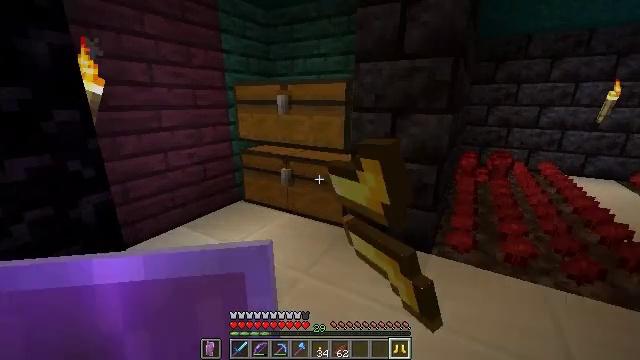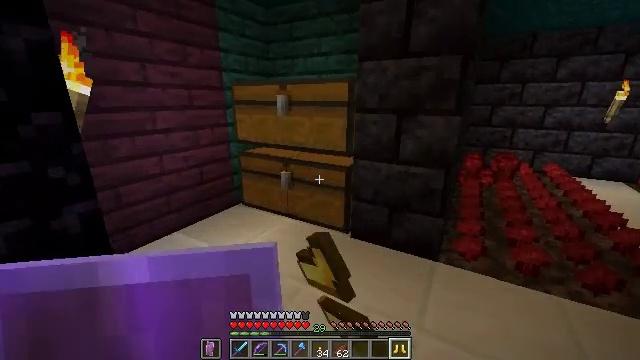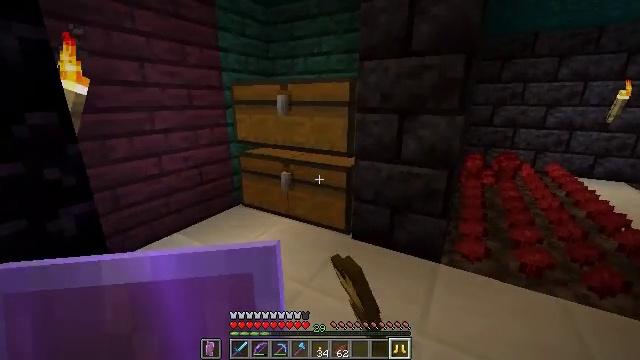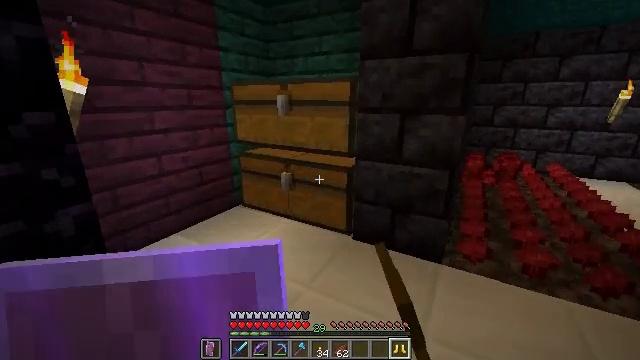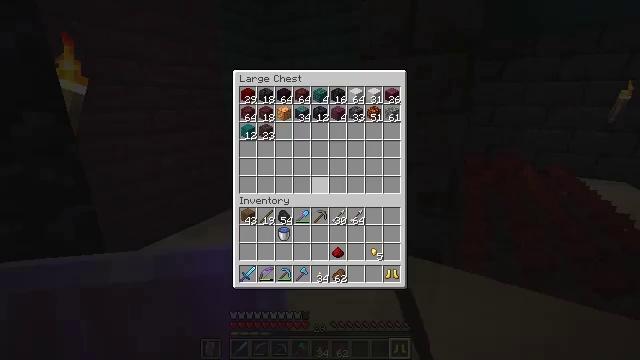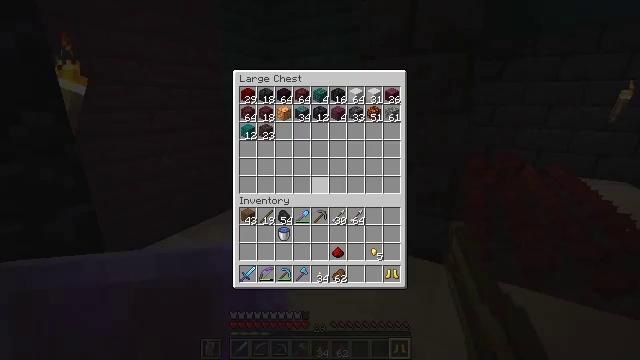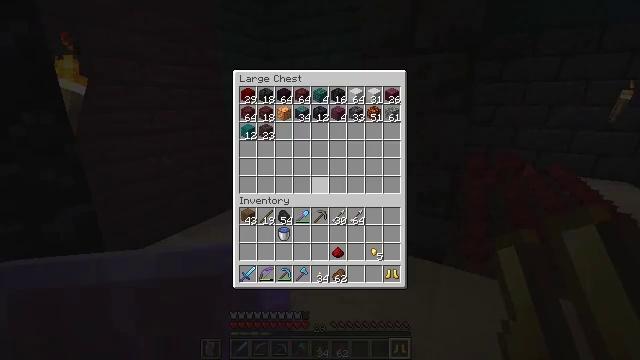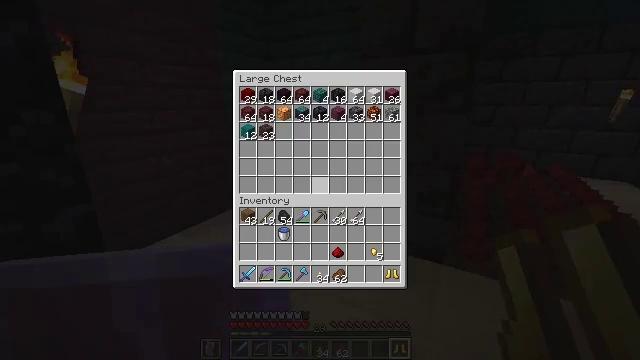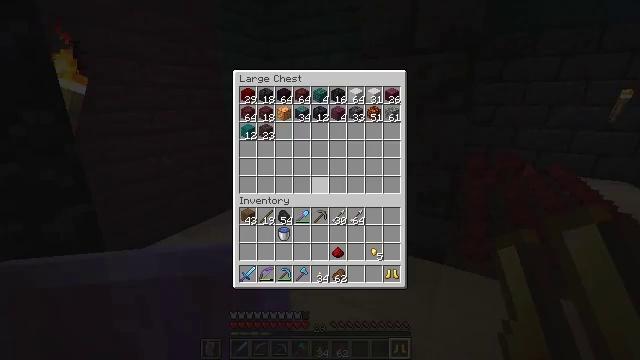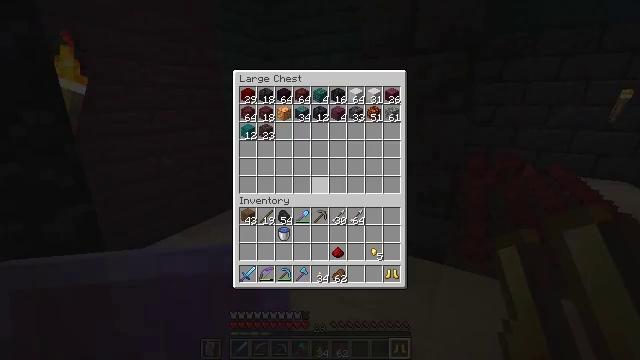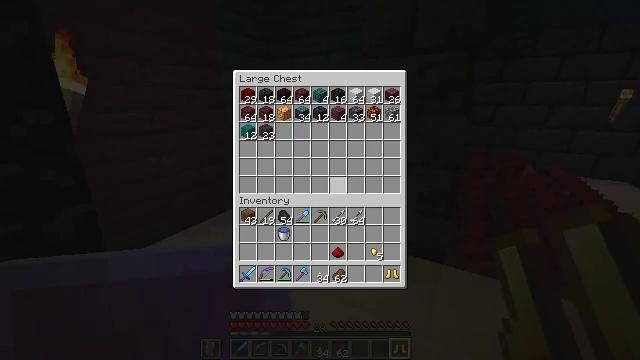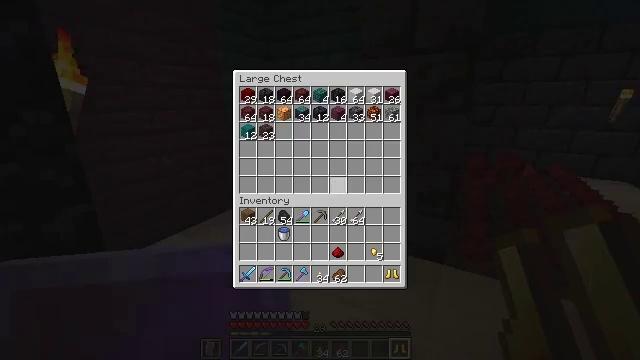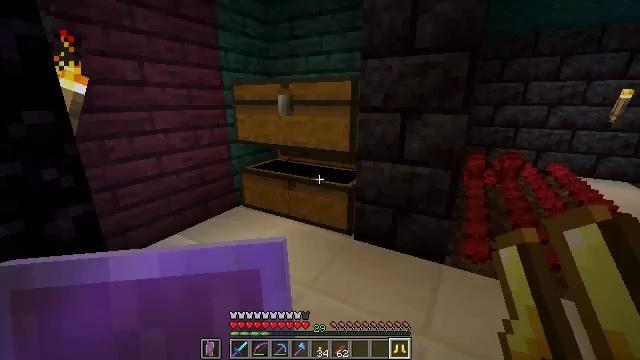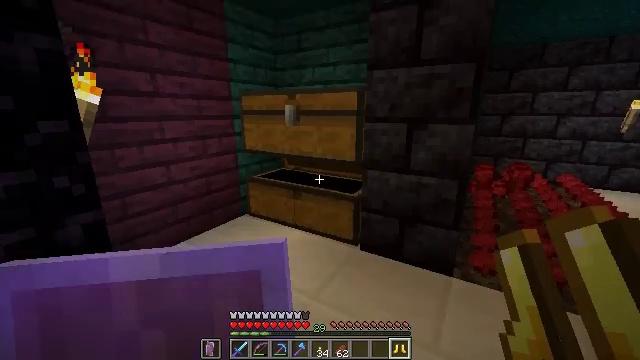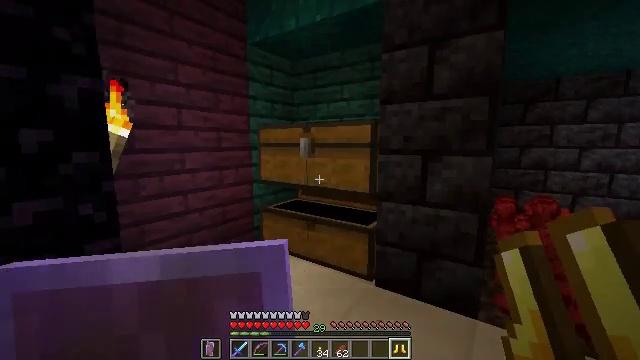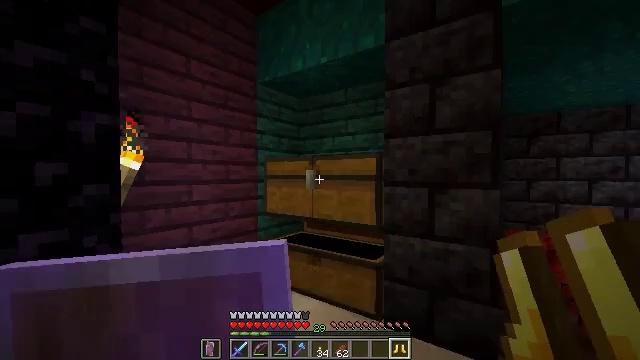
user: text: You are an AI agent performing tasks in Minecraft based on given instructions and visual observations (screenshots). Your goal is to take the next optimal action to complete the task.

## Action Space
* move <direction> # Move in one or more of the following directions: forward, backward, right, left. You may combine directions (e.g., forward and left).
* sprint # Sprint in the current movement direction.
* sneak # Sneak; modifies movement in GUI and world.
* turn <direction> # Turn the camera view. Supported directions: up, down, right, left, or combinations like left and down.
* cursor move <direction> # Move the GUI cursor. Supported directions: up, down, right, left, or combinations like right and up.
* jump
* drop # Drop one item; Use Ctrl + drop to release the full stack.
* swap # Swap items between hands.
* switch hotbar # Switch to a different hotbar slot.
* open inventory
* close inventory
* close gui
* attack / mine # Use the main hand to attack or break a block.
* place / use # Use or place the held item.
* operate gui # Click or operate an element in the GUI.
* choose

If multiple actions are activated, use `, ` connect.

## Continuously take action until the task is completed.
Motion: motion action
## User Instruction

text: Use blaze rods to make blaze powder.
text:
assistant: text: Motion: no_op
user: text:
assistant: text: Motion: no_op
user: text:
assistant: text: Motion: no_op
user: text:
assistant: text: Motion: open gui
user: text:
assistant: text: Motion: no_op
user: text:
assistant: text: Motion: no_op
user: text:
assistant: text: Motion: no_op
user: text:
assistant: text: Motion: no_op
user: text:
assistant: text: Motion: no_op
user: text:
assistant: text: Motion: cursor move right
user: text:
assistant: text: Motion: no_op
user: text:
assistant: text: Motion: no_op
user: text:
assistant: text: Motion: turn left and up, close gui
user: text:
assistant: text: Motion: turn left and up
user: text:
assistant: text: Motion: turn left and up
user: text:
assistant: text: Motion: turn up
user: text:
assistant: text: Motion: use / place
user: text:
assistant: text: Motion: use / place
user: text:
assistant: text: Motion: no_op
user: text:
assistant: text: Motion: no_op
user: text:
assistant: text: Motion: no_op
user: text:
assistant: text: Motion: open gui
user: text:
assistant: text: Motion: no_op
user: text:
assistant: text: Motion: no_op
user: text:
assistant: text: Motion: sneak, cursor move down
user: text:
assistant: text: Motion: sneak, cursor move right and down
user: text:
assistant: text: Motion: sneak, cursor move down
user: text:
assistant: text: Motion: sneak
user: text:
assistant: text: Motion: sneak, cursor move right
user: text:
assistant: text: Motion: sneak